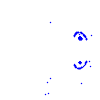
Particle: kaon